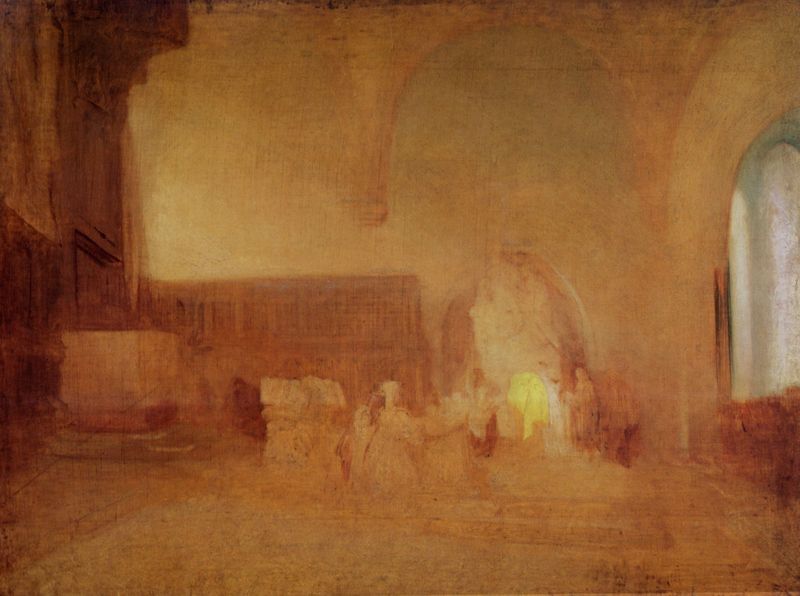
Titel: Szene in einer Kirche oder in einer gewölbten Halle
Künstler: William Turner
Standort: London
Institution: Tate Gallery
Schlagwörter: dunkel, himmel, schatten, weiß, frauen, gelb, impressionismus, menschen, ocker, sand, braun, femmes, fenster, flou, frau, grau, hell, hintergrund, holz, kleid, kleider, licht, orange, raum, schwarz, tisch, tür, zimmer, gebäude, haus, rot, wand, mensch, samt, sockel, innenraum, kirche, boden, interieur, decke, innen, personen, person, boot, reiter, schiff, schiffe, düster, bogen, wüste, nebel, saal, figuren, nebelig, treppe, turner, gestühl, brun, france, homme, jaune, marron, kerze, kerzen, durchgang, stufe, stufen, tor, leuchten, unscharf, bögen, wände, eingang, italie, tusche, gewölbe, flamme, kloster, dom, blanc, tinte, altar, kathedrale, portal, erleuchtet, diffus, verschwommen, altarraum, rundbögen, rouge, leuchtend, femme, fenetre, schemen, lumière, ombre, ombres, bois, brau, robe, art nouveau, vertäfelung, bleu, ocre, calme, architecture, esquisse, arc, dessin, entrée, porte, toit, hall, eglise, chateau, palais, arcades, ange, linge, voute, acquarell, allemagne, gens, statue, cathédrale, william turner, salon, lumineux, bootw, gebölbe, lichtvoll, ram, retable, groupe, hommes, clair, aquarelle, autel, procession, personnages, personnes, meuble, tombeau, priere, religieuses, espace, de vinci, tache, sepia, noble, silence, arcs, chaud, hopital, fondu, jour, lourd, personnage, couvent, estrade, nonne, grand, vitraux, boiseries, prêtre, voutes, chaire, nobles, cérémonie, pendentifs, dallage, pillier, arches, voutye, net, pas net, silhoutte, abimé, opaque, arrondie, retables